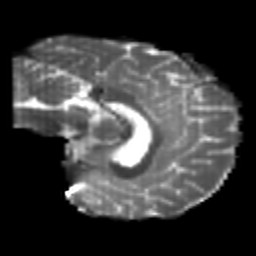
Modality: T2w
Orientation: sagittal
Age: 23
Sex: female
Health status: healthy
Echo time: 0.074 s